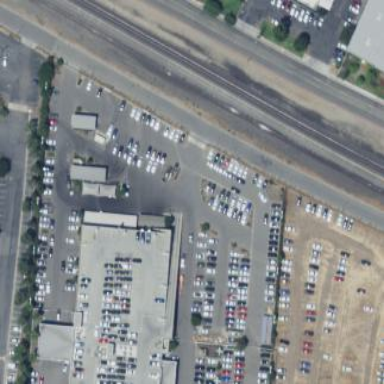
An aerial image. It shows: Commercial building used for car-related activities.